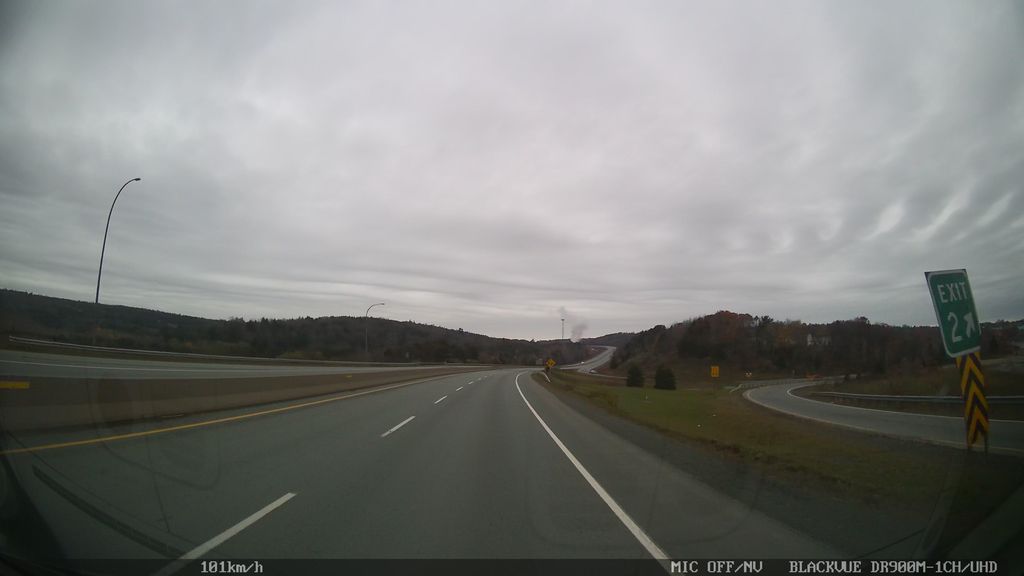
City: halifax